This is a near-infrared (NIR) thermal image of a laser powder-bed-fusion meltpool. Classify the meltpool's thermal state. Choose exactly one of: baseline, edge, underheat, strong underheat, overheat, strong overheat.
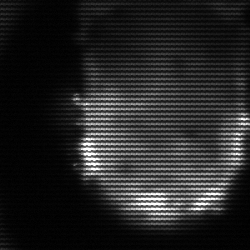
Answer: baseline